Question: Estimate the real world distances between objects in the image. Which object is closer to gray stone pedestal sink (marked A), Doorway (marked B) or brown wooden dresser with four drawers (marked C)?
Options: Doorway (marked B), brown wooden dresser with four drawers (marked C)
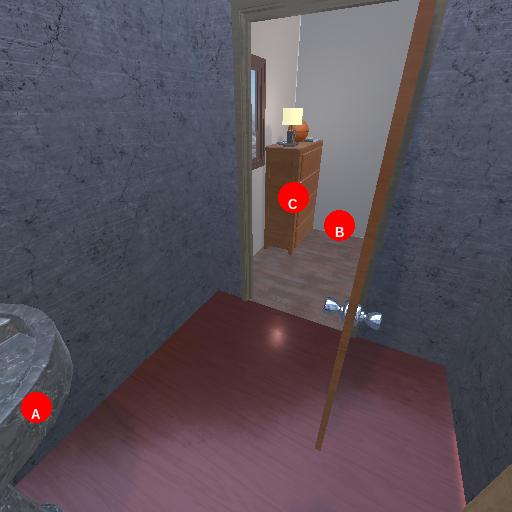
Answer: Doorway (marked B)